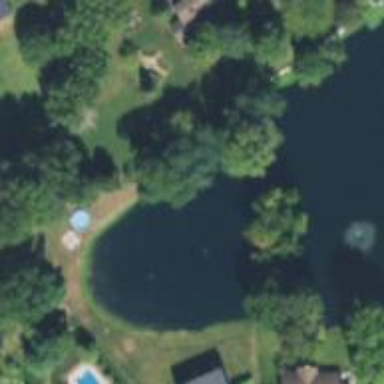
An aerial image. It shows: Peaceful pond surrounded by nature.